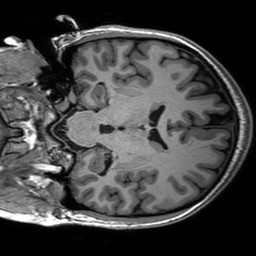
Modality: T1w
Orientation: coronal
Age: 23
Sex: female
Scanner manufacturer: siemens
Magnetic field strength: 3 T
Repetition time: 2.53 s
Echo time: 0.00227 s